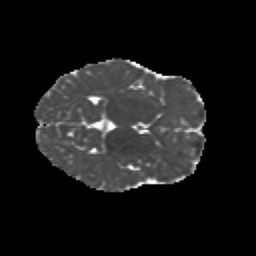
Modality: MD
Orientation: axial
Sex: male
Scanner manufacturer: siemens
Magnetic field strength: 3 T
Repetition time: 5 s
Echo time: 0.071 s